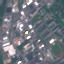
Land use / land cover: Industrial